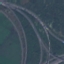
Land use / land cover: Highway